【题型】解答题　【知识点】解析几何　【难度】medium
（2024·上海·春季高考）在平面直角坐标系 \(xOy\) 中，已知点 \(A\) 为椭圆 \(\Gamma\): \(\dfrac{x^2}{6} + \dfrac{y^2}{2} = 1\) 上一点，\(F_1\)、\(F_2\) 分别为椭圆的左、右焦点。
\vspace{1em}
\noindent
(1) 若点 \(A\) 的横坐标为 2，求 \(|AF_1|\) 的长；
\vspace{1em}
\noindent
(2) 设 \(\Gamma\) 的上、下顶点分别为 \(M_1\)、\(M_2\)，记 \(\triangle AF_1F_2\) 的面积为 \(S_1\)，\(\triangle AM_1M_2\) 的面积为 \(S_2\)，若 \(S_1 \ge S_2\)，求 \(|OA|\) 的取值范围；
\vspace{1em}
\noindent
(3) 若点 \(A\) 在 \(x\) 轴上方，设直线 \(AF_2\) 与 \(\Gamma\) 交于点 \(B\)，与 \(y\) 轴交于点 \(K\)，\(KF_1\) 延长线与 \(\Gamma\) 交于点 \(C\)，是否存在 \(x\) 轴上方的点 \(C\)，使得 \(\overrightarrow{F_1A} + \overrightarrow{F_1B} + \overrightarrow{F_1C} = \lambda \left( \overrightarrow{F_2A} + \overrightarrow{F_2B} + \overrightarrow{F_2}C \right) (\lambda \in \mathbb{R})\) 成立？若存在，请求出点 \(C\) 的坐标；若不存在，请说明理由。
【解答】
\noindent
【详解】
\noindent
(1) 设 \(A(2,y)\)，由点 \(A\) 为椭圆 \(\Gamma\): \(\dfrac{x^2}{6} + \dfrac{y^2}{2} = 1\) 上一点，得 \(\dfrac{2^2}{6} + \dfrac{y^2}{2} = 1\)，即 \(y^2 = \dfrac{2}{3}\)。又 \(F_1(-2,0)\)，
所以 \(|AF_1| = \sqrt{(2 - (-2))^2 + (y - 0)^2} = \dfrac{5\sqrt{6}}{3}\)。
\vspace{1em}
\noindent
(2) 设 \(A(x,y)\)，\(xy \neq 0\)，而 \(|F_1F_2| = 4\)，\(|M_1M_2| = 2\sqrt{2}\)，
则 \(S_1 = \dfrac{1}{2}|F_1F_2||y| = 2|y|\)，\(S_2 = \dfrac{1}{2}|M_1M_2||x| = \sqrt{2}|x|\)。由 \(S_1 \ge S_2\)，得 \(2|y| \ge \sqrt{2}|x|\)，
即 \(2y^2 \ge x^2\)。又 \(\dfrac{x^2}{6} + \dfrac{y^2}{2} = 1\)，则 \(2y^2 \ge 6 - 3y^2\)，解得 \(\dfrac{6}{5} \le y^2 < 2\)，
\[
|OA| = \sqrt{x^2 + y^2} = \sqrt{6 - 3y^2 + y^2} = \sqrt{6 - 2y^2} \in \left( \sqrt{2}, \dfrac{3\sqrt{10}}{5} \right],
\]
所以 \(|OA|\) 的范围是 \(\left( \sqrt{2}, \dfrac{3\sqrt{10}}{5} \right]\)。

\noindent
(3) 设 \(A(x_1,y_1)\)，\(y_1 > 0\)，\(B(x_2,y_2)\)。由图象对称性，得 \(A\)、\(C\) 关于 \(y\) 轴对称，则 \(C(-x_1,y_1)\)。
又 \(F_1(-2,0)\)，\(F_2(2,0)\)，于是 \(\overrightarrow{F_1A} = (x_1 + 2,y_1)\)，\(\overrightarrow{F_1B} = (x_2 + 2,y_2)\)，\(\overrightarrow{F_1C} = (-x_1 + 2,y_1)\)，

则 \(\overrightarrow{F_1A} + \overrightarrow{F_1B} + \overrightarrow{F_1C} = (x_2 + 6,y_2 + 2y_1)\)，同理 \(\overrightarrow{F_2A} + \overrightarrow{F_2B} + \overrightarrow{F_2C} = (x_2 - 6,y_2 + 2y_1)\)。
由 \(\overrightarrow{F_1A} + \overrightarrow{F_1B} + \overrightarrow{F_1C} = \lambda \left( \overrightarrow{F_2A} + \overrightarrow{F_2B} + \overrightarrow{F_2C} \right)\)，得 \((\overrightarrow{F_1A} + \overrightarrow{F_1B} + \overrightarrow{F_1C}) \parallel (\overrightarrow{F_2A} + \overrightarrow{F_2B} + \overrightarrow{F_2C})\)，
因此 \((x_2 + 6)(y_2 + 2y_1) = (x_2 - 6)(y_2 + 2y_1)\)，即 \(12(y_2 + 2y_1) = 0\)，则 \(y_2 + 2y_1 = 0\)。
设直线 \(AF_2\): \(x = my + 2\)，由
\[
\begin{cases}
x = my + 2 \\
x^2 + 3y^2 = 6
\end{cases}
\]
消去 \(x\) 得 \((m^2 + 3)y^2 + 4my - 2 = 0\)，
则
\[
\begin{cases}
y_1y_2 = \dfrac{-2}{m^2 + 3} \\
y_1 + y_2 = -\dfrac{4m}{m^2 + 3}
\end{cases}
\quad \text{即} \quad
\begin{cases}
-2y_1^2 = \dfrac{-2}{m^2 + 3} \\
-y_1 = -\dfrac{4m}{m^2 + 3}
\end{cases}
\]
而 \(y_1 > 0\)，解得 \(m = \dfrac{\sqrt{5}}{5}\)，\(y_1 = \dfrac{\sqrt{5}}{4}\)。
由 \(x_1 = my_1 + 2\)，得 \(x_1 = \dfrac{9}{4}\)，所以 \(C\left(-\dfrac{9}{4}, \dfrac{\sqrt{5}}{4}\right)\)。
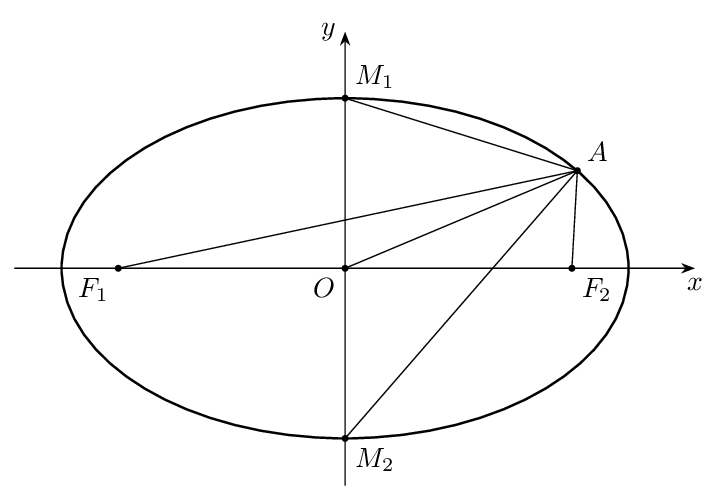
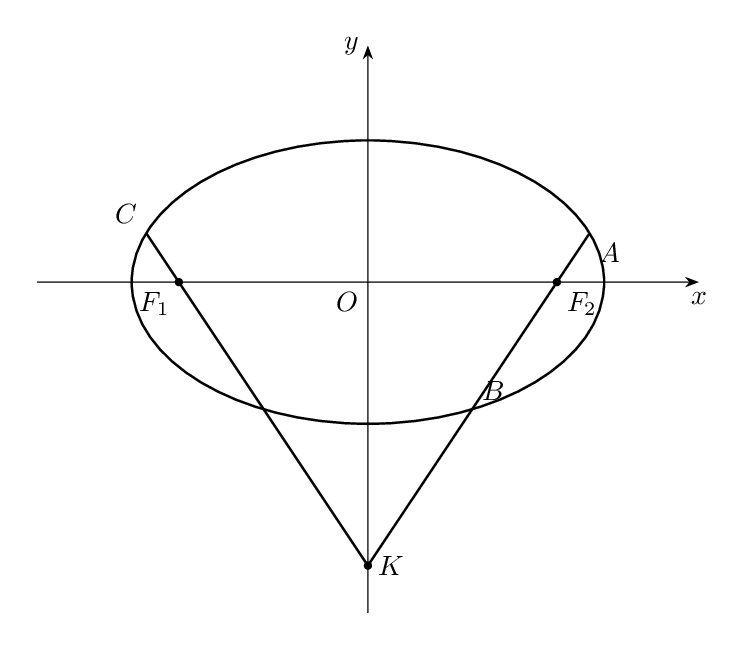